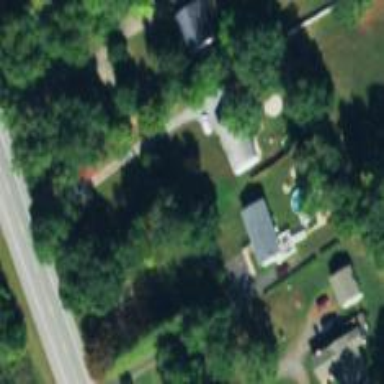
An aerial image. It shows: Driveway.